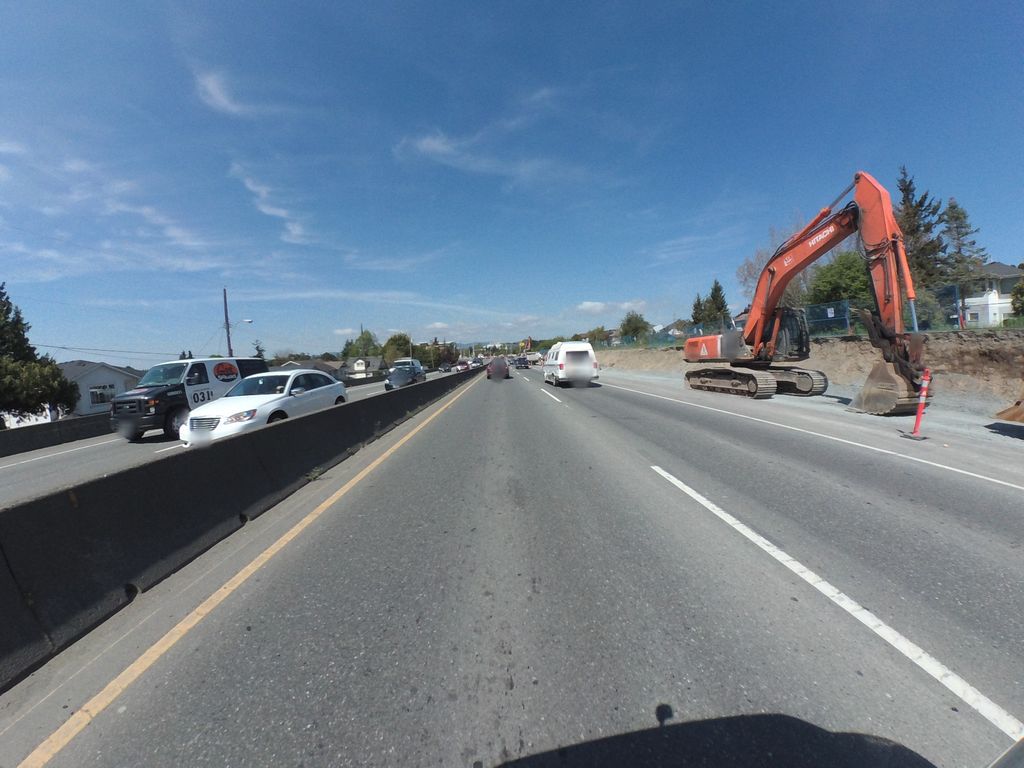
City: victoria